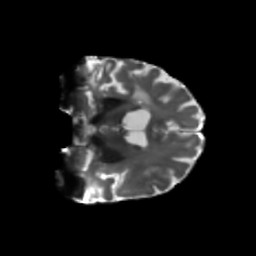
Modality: T2w
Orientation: coronal
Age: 68
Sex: female
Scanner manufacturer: siemens
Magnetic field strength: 3 T
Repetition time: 5.25 s
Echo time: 0.08 s